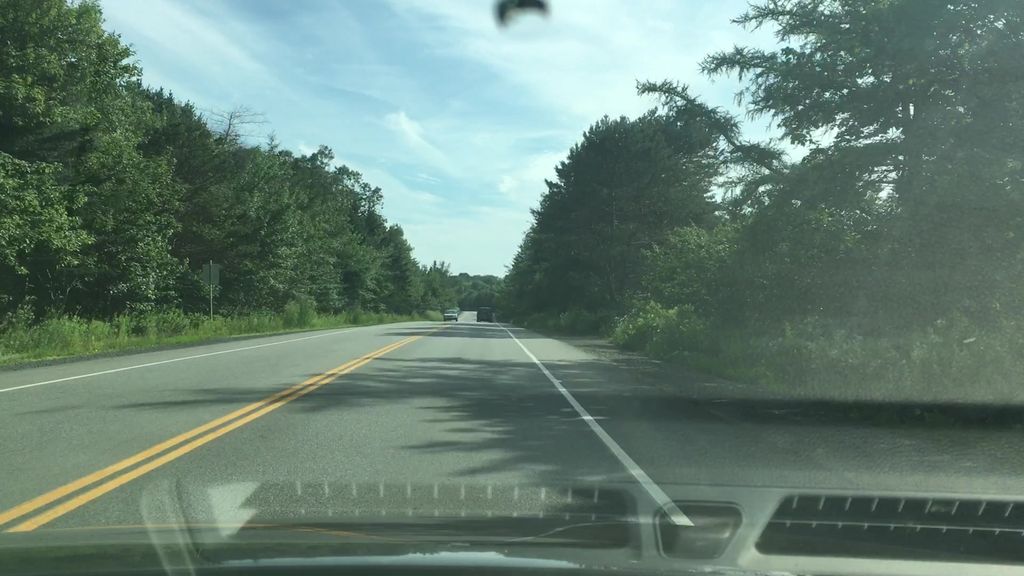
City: halifax